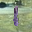
Label: 1